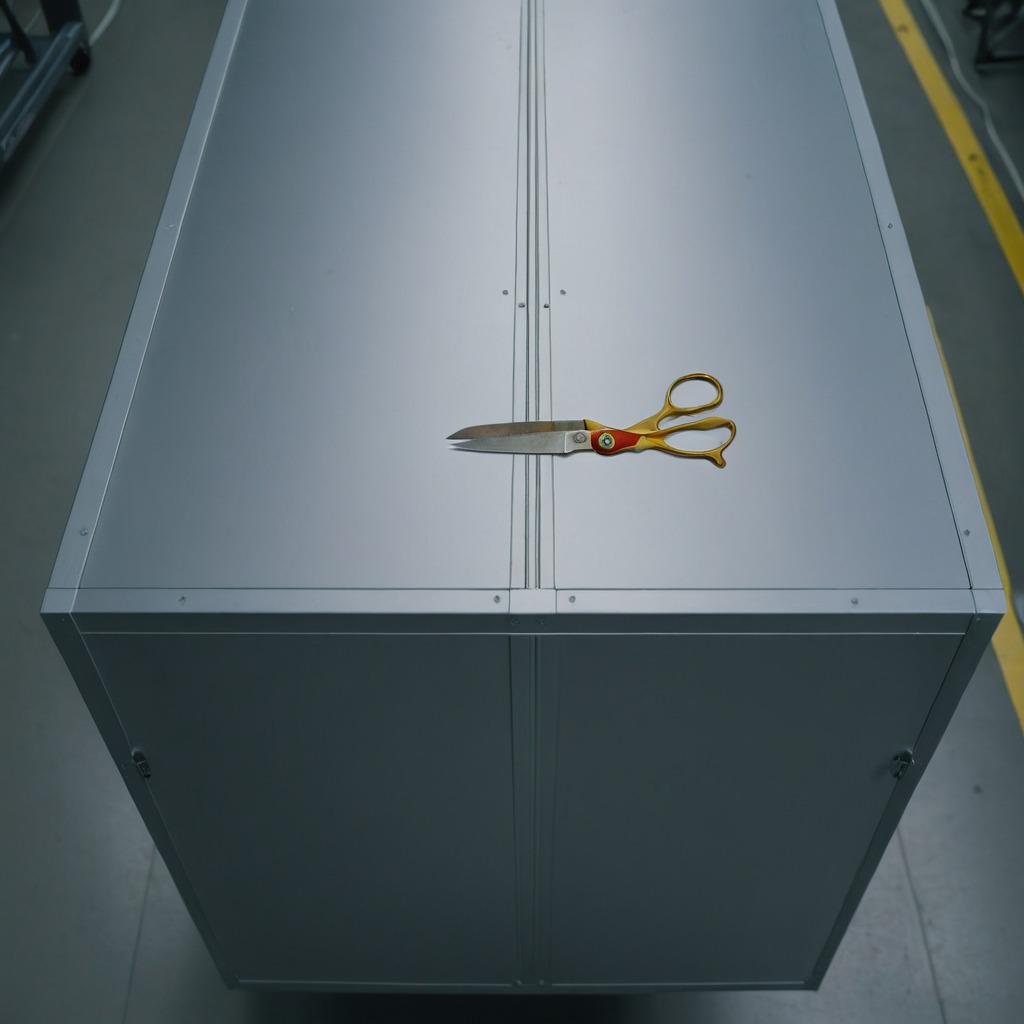
A scissor is lying on the toolbox surface in an airplane hangar workshop 8K.